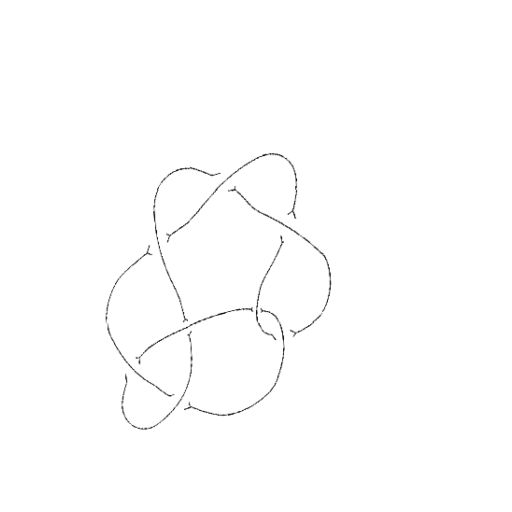
Crossing number: 8